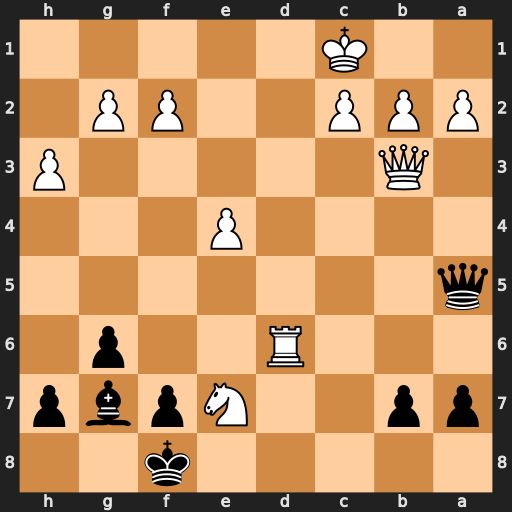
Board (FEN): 5k2/pp2Npbp/3R2p1/q7/4P3/1Q5P/PPP2PP1/2K5
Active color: b
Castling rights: -
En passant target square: -
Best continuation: Qe1+ Rd1 Bh6+ Qe3 Bxe3+